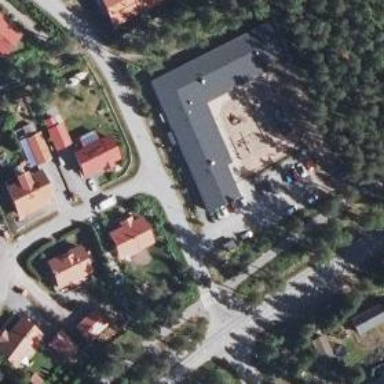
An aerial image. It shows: Kindergarten building.